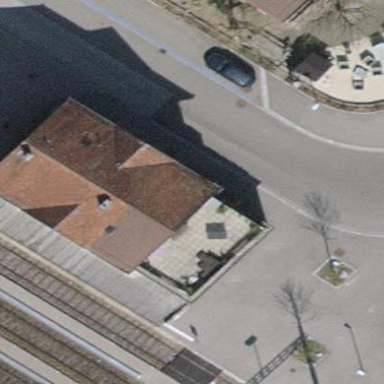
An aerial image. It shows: Train station building.